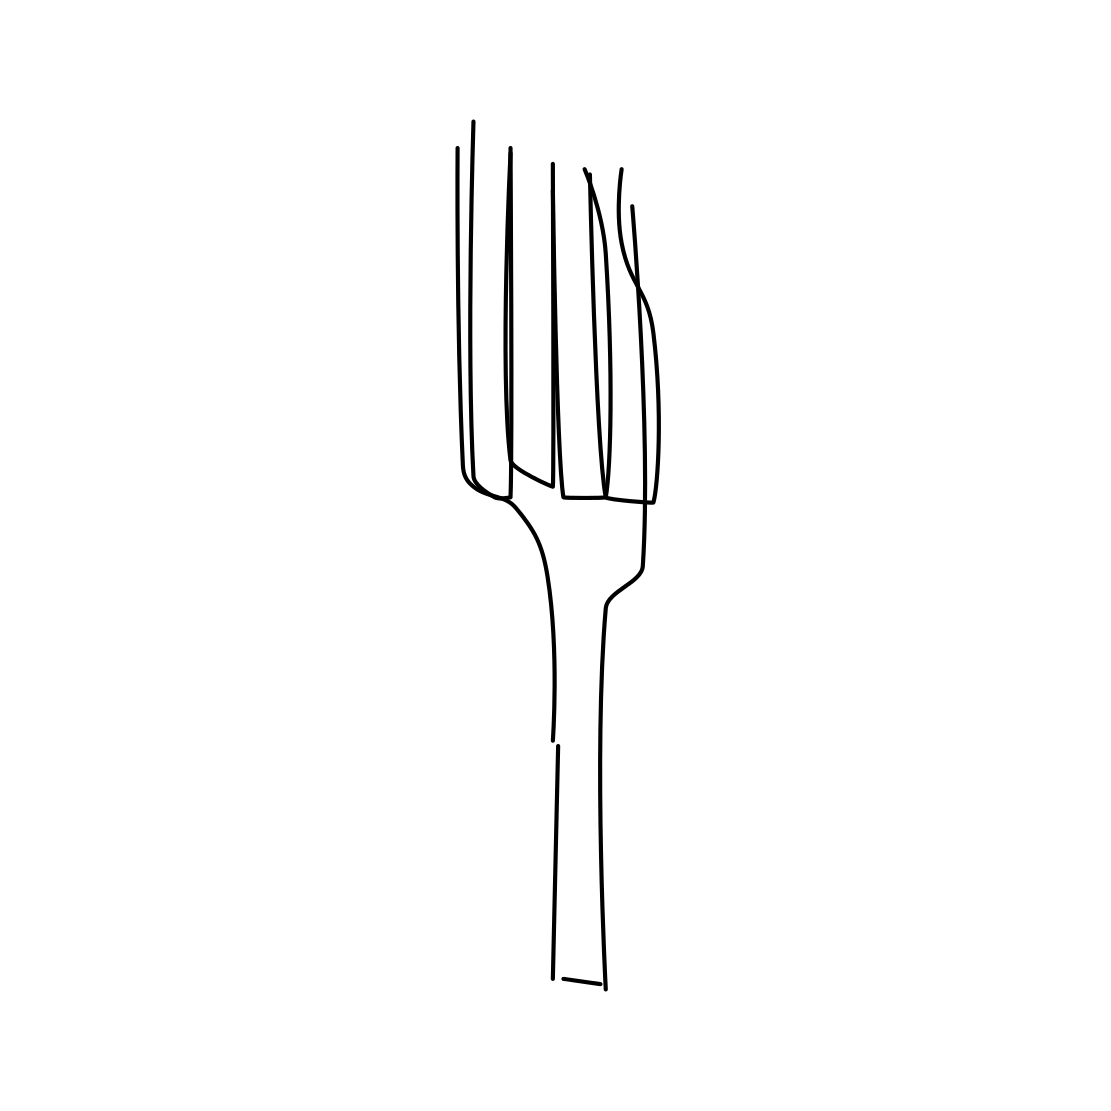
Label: fork